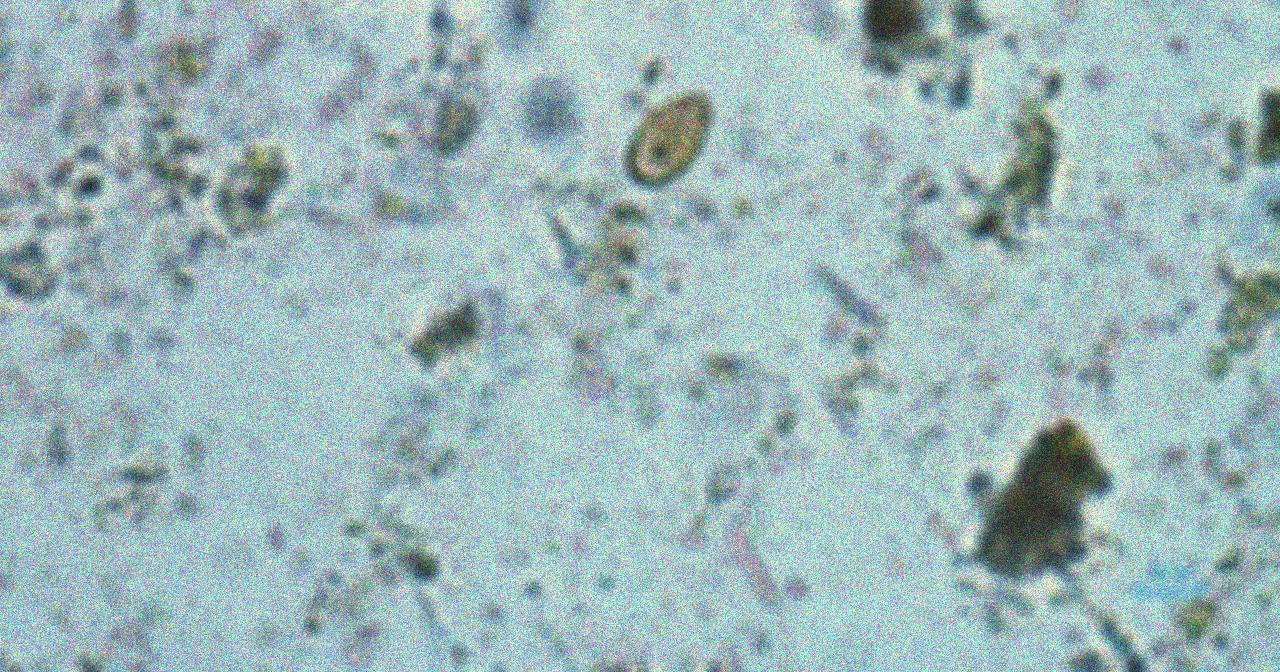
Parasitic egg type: Opisthorchis viverrine